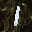
Label: 1